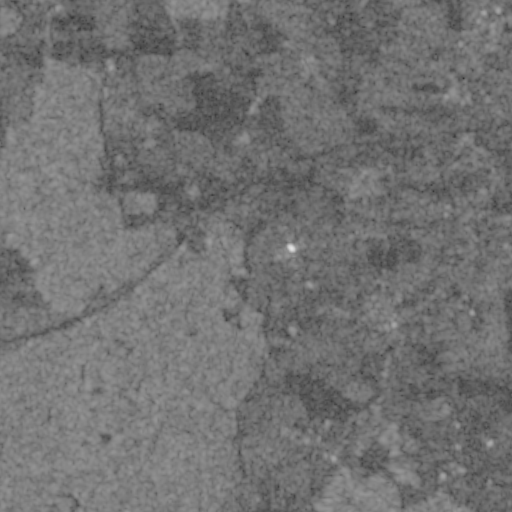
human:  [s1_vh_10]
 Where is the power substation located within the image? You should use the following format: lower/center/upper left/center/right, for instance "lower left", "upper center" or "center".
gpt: The power substation is located in the center right of the image.
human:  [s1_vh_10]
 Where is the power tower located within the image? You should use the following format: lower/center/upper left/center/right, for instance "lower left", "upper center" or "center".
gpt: The power tower is located in the upper of the image.
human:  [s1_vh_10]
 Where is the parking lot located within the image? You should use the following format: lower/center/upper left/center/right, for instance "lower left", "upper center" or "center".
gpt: There is no parking lot in the image.

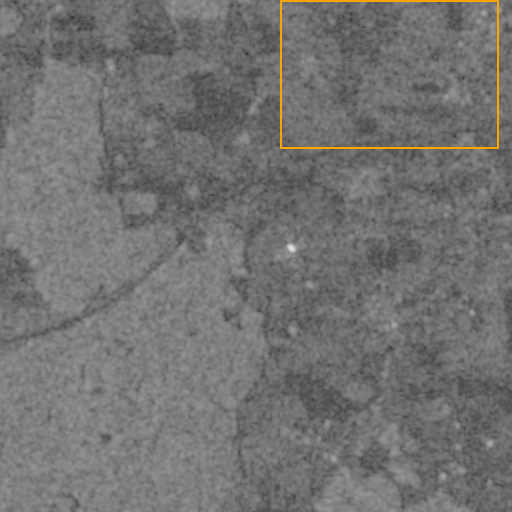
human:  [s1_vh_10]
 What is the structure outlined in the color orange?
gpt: The structure outlined in orange is a crop field.
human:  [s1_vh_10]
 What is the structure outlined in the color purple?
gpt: There is no purple outline.